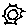
Label: sun